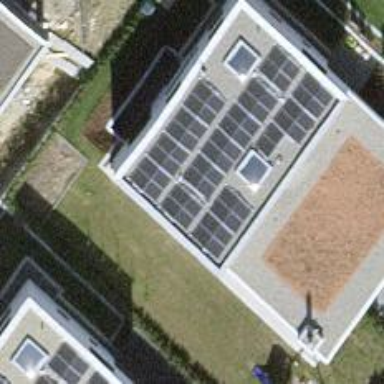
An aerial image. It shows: Solar power generator with photovoltaic panels.